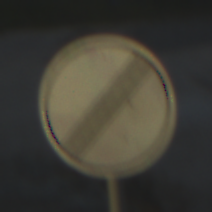
Verkehrszeichen: EndeSaemtlicherBegrenzungen
Umgebung: Outdoor, Beach
Tageszeit: SunriseSunset
Wetter: PartlyCloudy
Licht: Natural
Jahreszeit: NotSpecified
Kontrast: LowContrast